Aerial crown-view tile of a tropical tree (Barro Colorado Island, Panama), acquired 20250124:
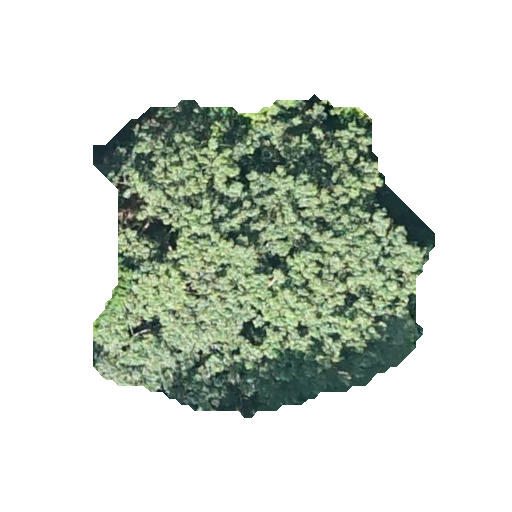
Species: Inga thibaudiana
GBIF accepted scientific name: Inga thibaudiana
Crown area: 125.781 m²